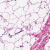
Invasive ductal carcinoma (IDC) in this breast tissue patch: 0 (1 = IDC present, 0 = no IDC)